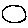
Label: circle